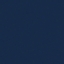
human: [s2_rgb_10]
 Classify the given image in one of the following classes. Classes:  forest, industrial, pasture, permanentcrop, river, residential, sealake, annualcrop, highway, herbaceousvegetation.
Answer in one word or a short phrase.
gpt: SeaLake